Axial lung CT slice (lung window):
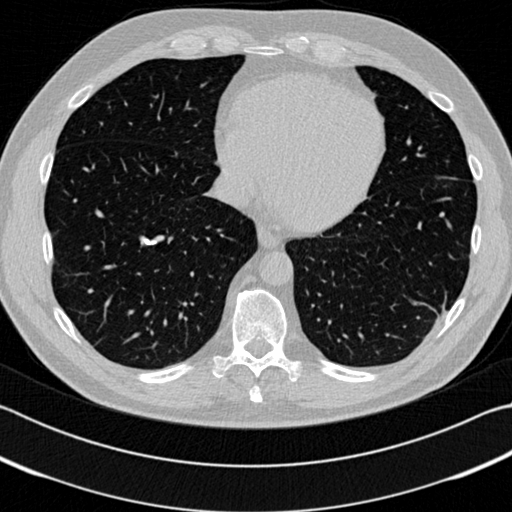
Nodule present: no